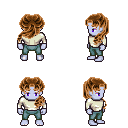
a pixel art fantasy rpg character, male body template, dark elf, purple skin, white long-sleeve shirt, teal pants, brown princess hairstyle, four views (front, back, left, right), 2x2 character sprite sheet, small pixel art, hard edges, no anti-aliasing